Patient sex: F
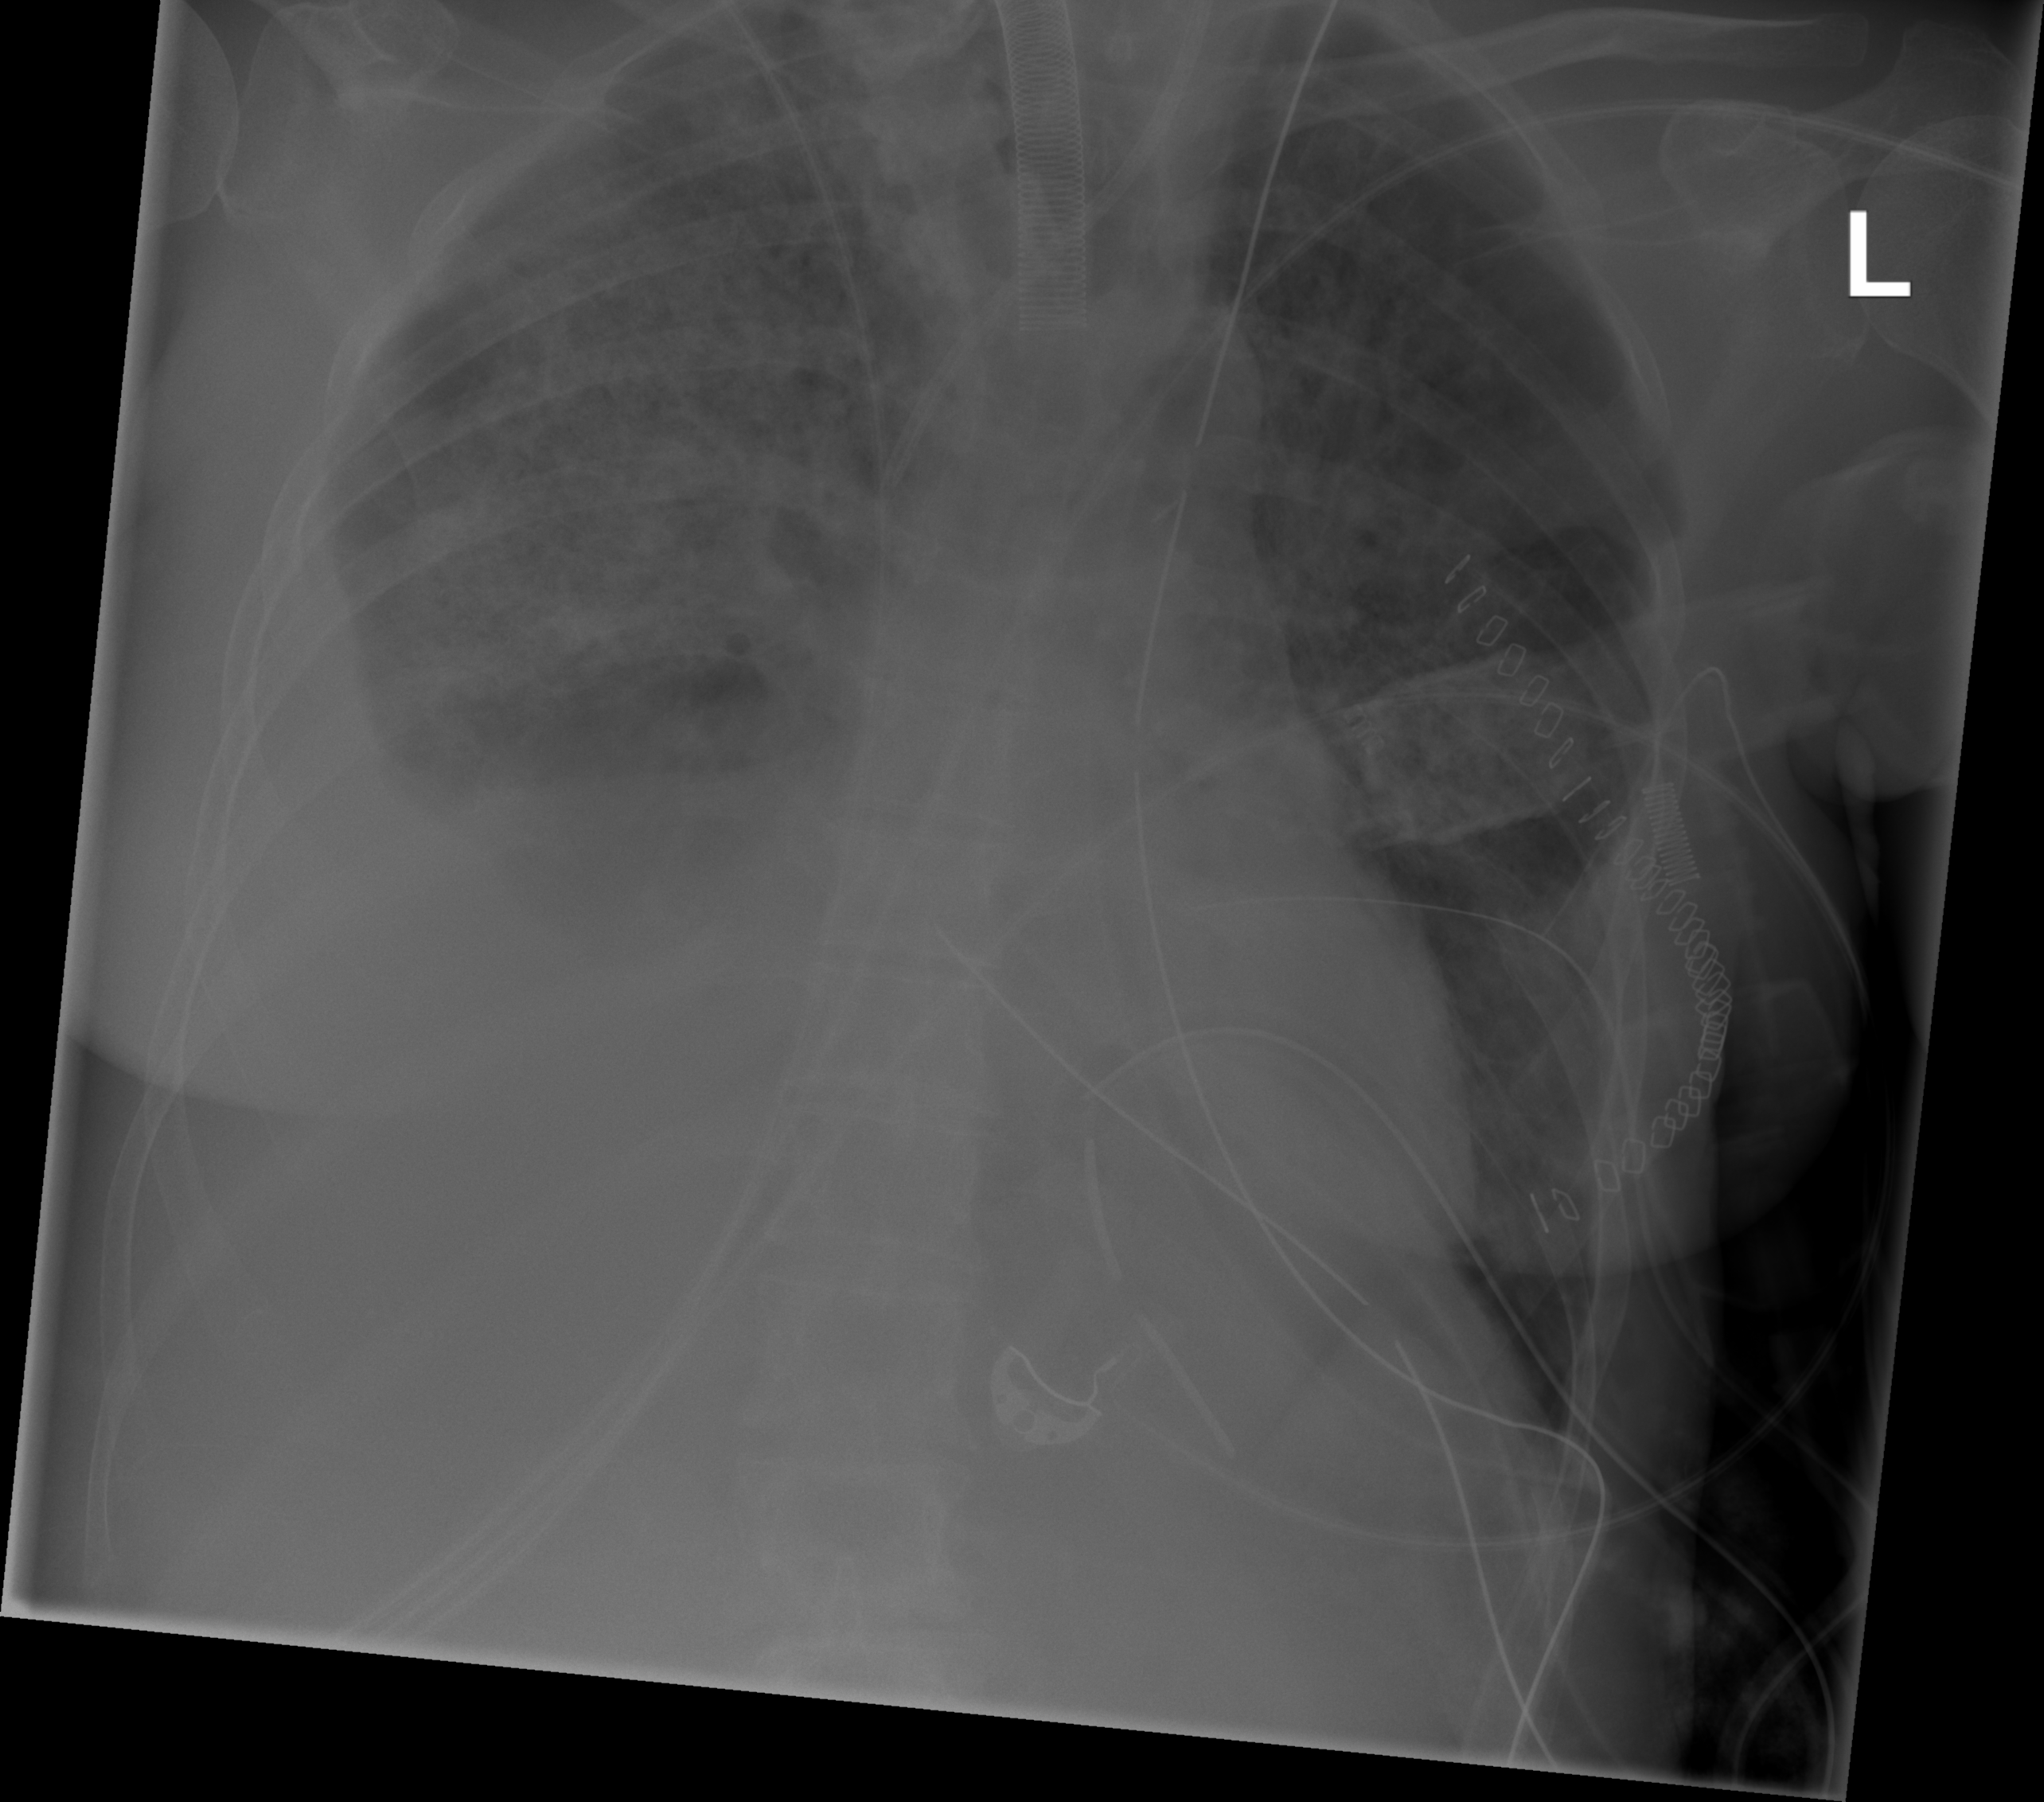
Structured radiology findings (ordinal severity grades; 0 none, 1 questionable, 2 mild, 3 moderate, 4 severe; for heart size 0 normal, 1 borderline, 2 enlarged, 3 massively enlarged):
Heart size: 0
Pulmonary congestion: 0
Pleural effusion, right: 3
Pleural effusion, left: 0
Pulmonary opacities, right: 3
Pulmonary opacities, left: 2
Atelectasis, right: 2
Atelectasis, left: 0